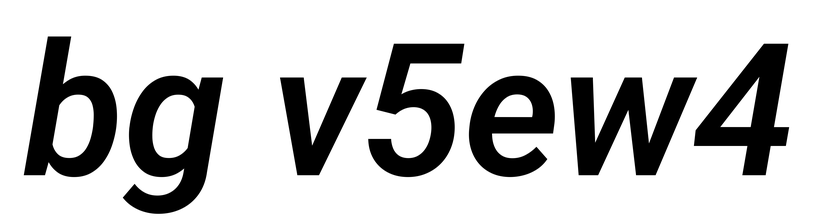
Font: Roboto-Italic_SemiBold_Italic